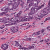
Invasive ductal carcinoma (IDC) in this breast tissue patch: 1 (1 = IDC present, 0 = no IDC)